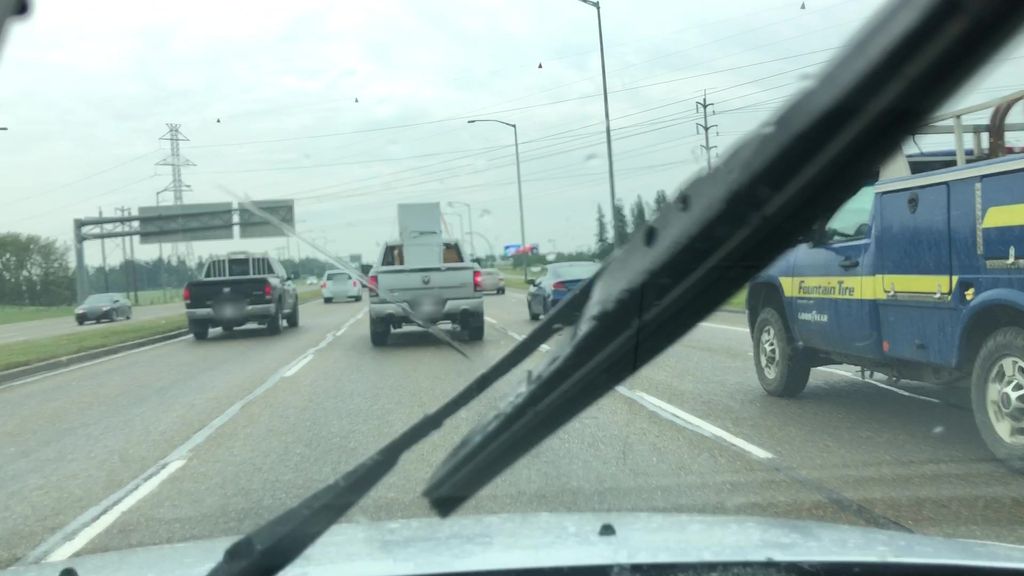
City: edmonton